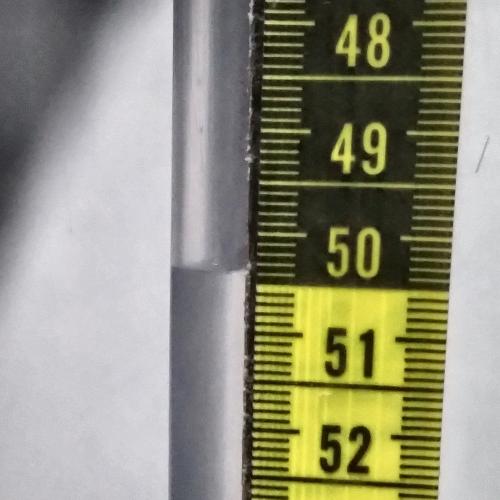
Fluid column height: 50.4 cm